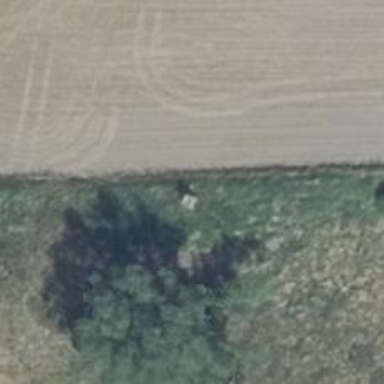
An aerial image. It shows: Hunting stand.